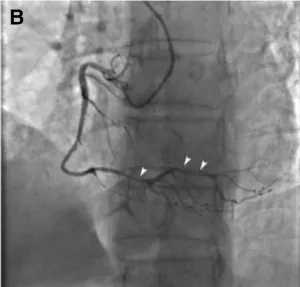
Emergency coronary angiography (CAG) and intravascular ultrasound (IVUS) were conducted in response to a recurrence of chest pain one day ago. The entire segment of the right coronary artery (RCA) was slender, with part of the segment narrowing 95%-99% (white arrow).
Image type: radiology (x_ray)